Interaction volume radius: 5 \u00c5
Interaction volume height: 25 \u00c5
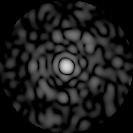
Disorder parameter: 0.8395